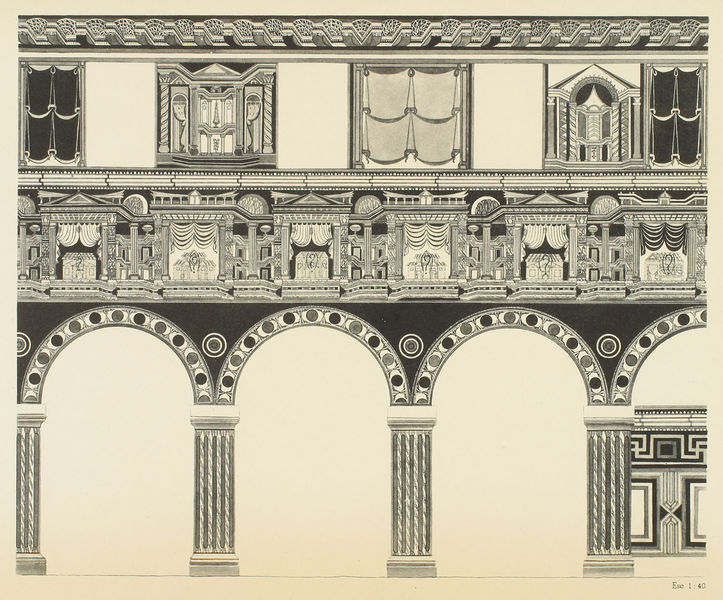
Titel: San Julián de los Prados in Oviedo
Standort: Oviedo, San Julián de los Prados (EU - E)
Schlagwörter: fenster, marmor, pfeiler, säule, säulen, muster, wand, architektur, bogen, grafik, bögen, arkaden, wandschmuck, plan, bänder, verzierungen, aufriss